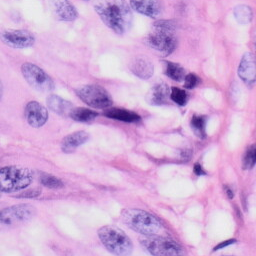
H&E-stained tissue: Skin